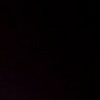
Label: space